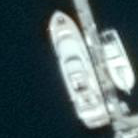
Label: Civil_yacht